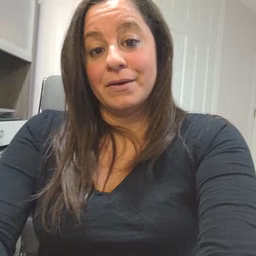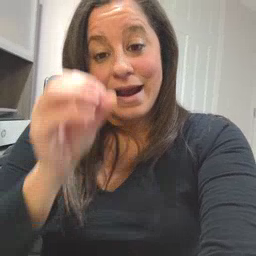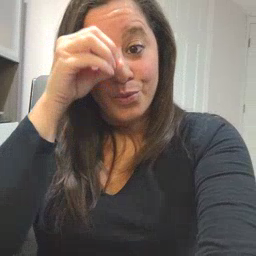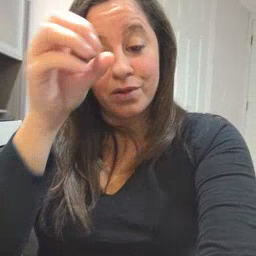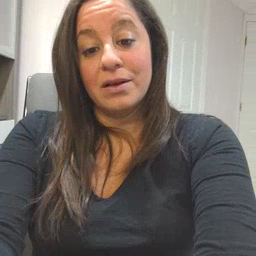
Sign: owl